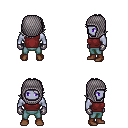
a pixel art fantasy rpg character, male body template, dark elf, purple skin, maroon sleeveless shirt, teal pants, white swoop hairstyle, chain hood, metal gloves, brown shoes, four views (front, back, left, right), 2x2 character sprite sheet, small pixel art, hard edges, no anti-aliasing